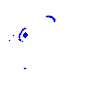
Particle: electron